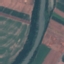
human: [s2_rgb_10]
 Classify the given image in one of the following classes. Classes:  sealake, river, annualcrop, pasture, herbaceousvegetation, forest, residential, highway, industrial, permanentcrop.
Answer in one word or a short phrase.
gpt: River